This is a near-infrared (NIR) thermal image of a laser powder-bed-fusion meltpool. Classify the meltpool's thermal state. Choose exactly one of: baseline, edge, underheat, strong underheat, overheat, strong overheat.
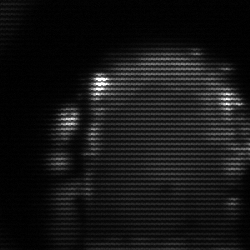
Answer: baseline